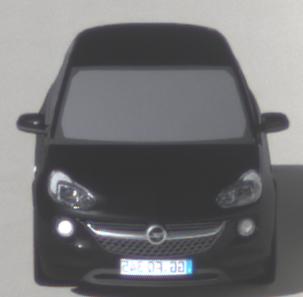
Make: Opel
Model: ADAM 1.2
Detailed model: ADAM
Model produced from: 2013/01
Model produced until: 2014/11
Doors: 3
Color: black
Road condition: dry road
Daytime: morning or afternoon
Contrast: high contrast